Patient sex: F
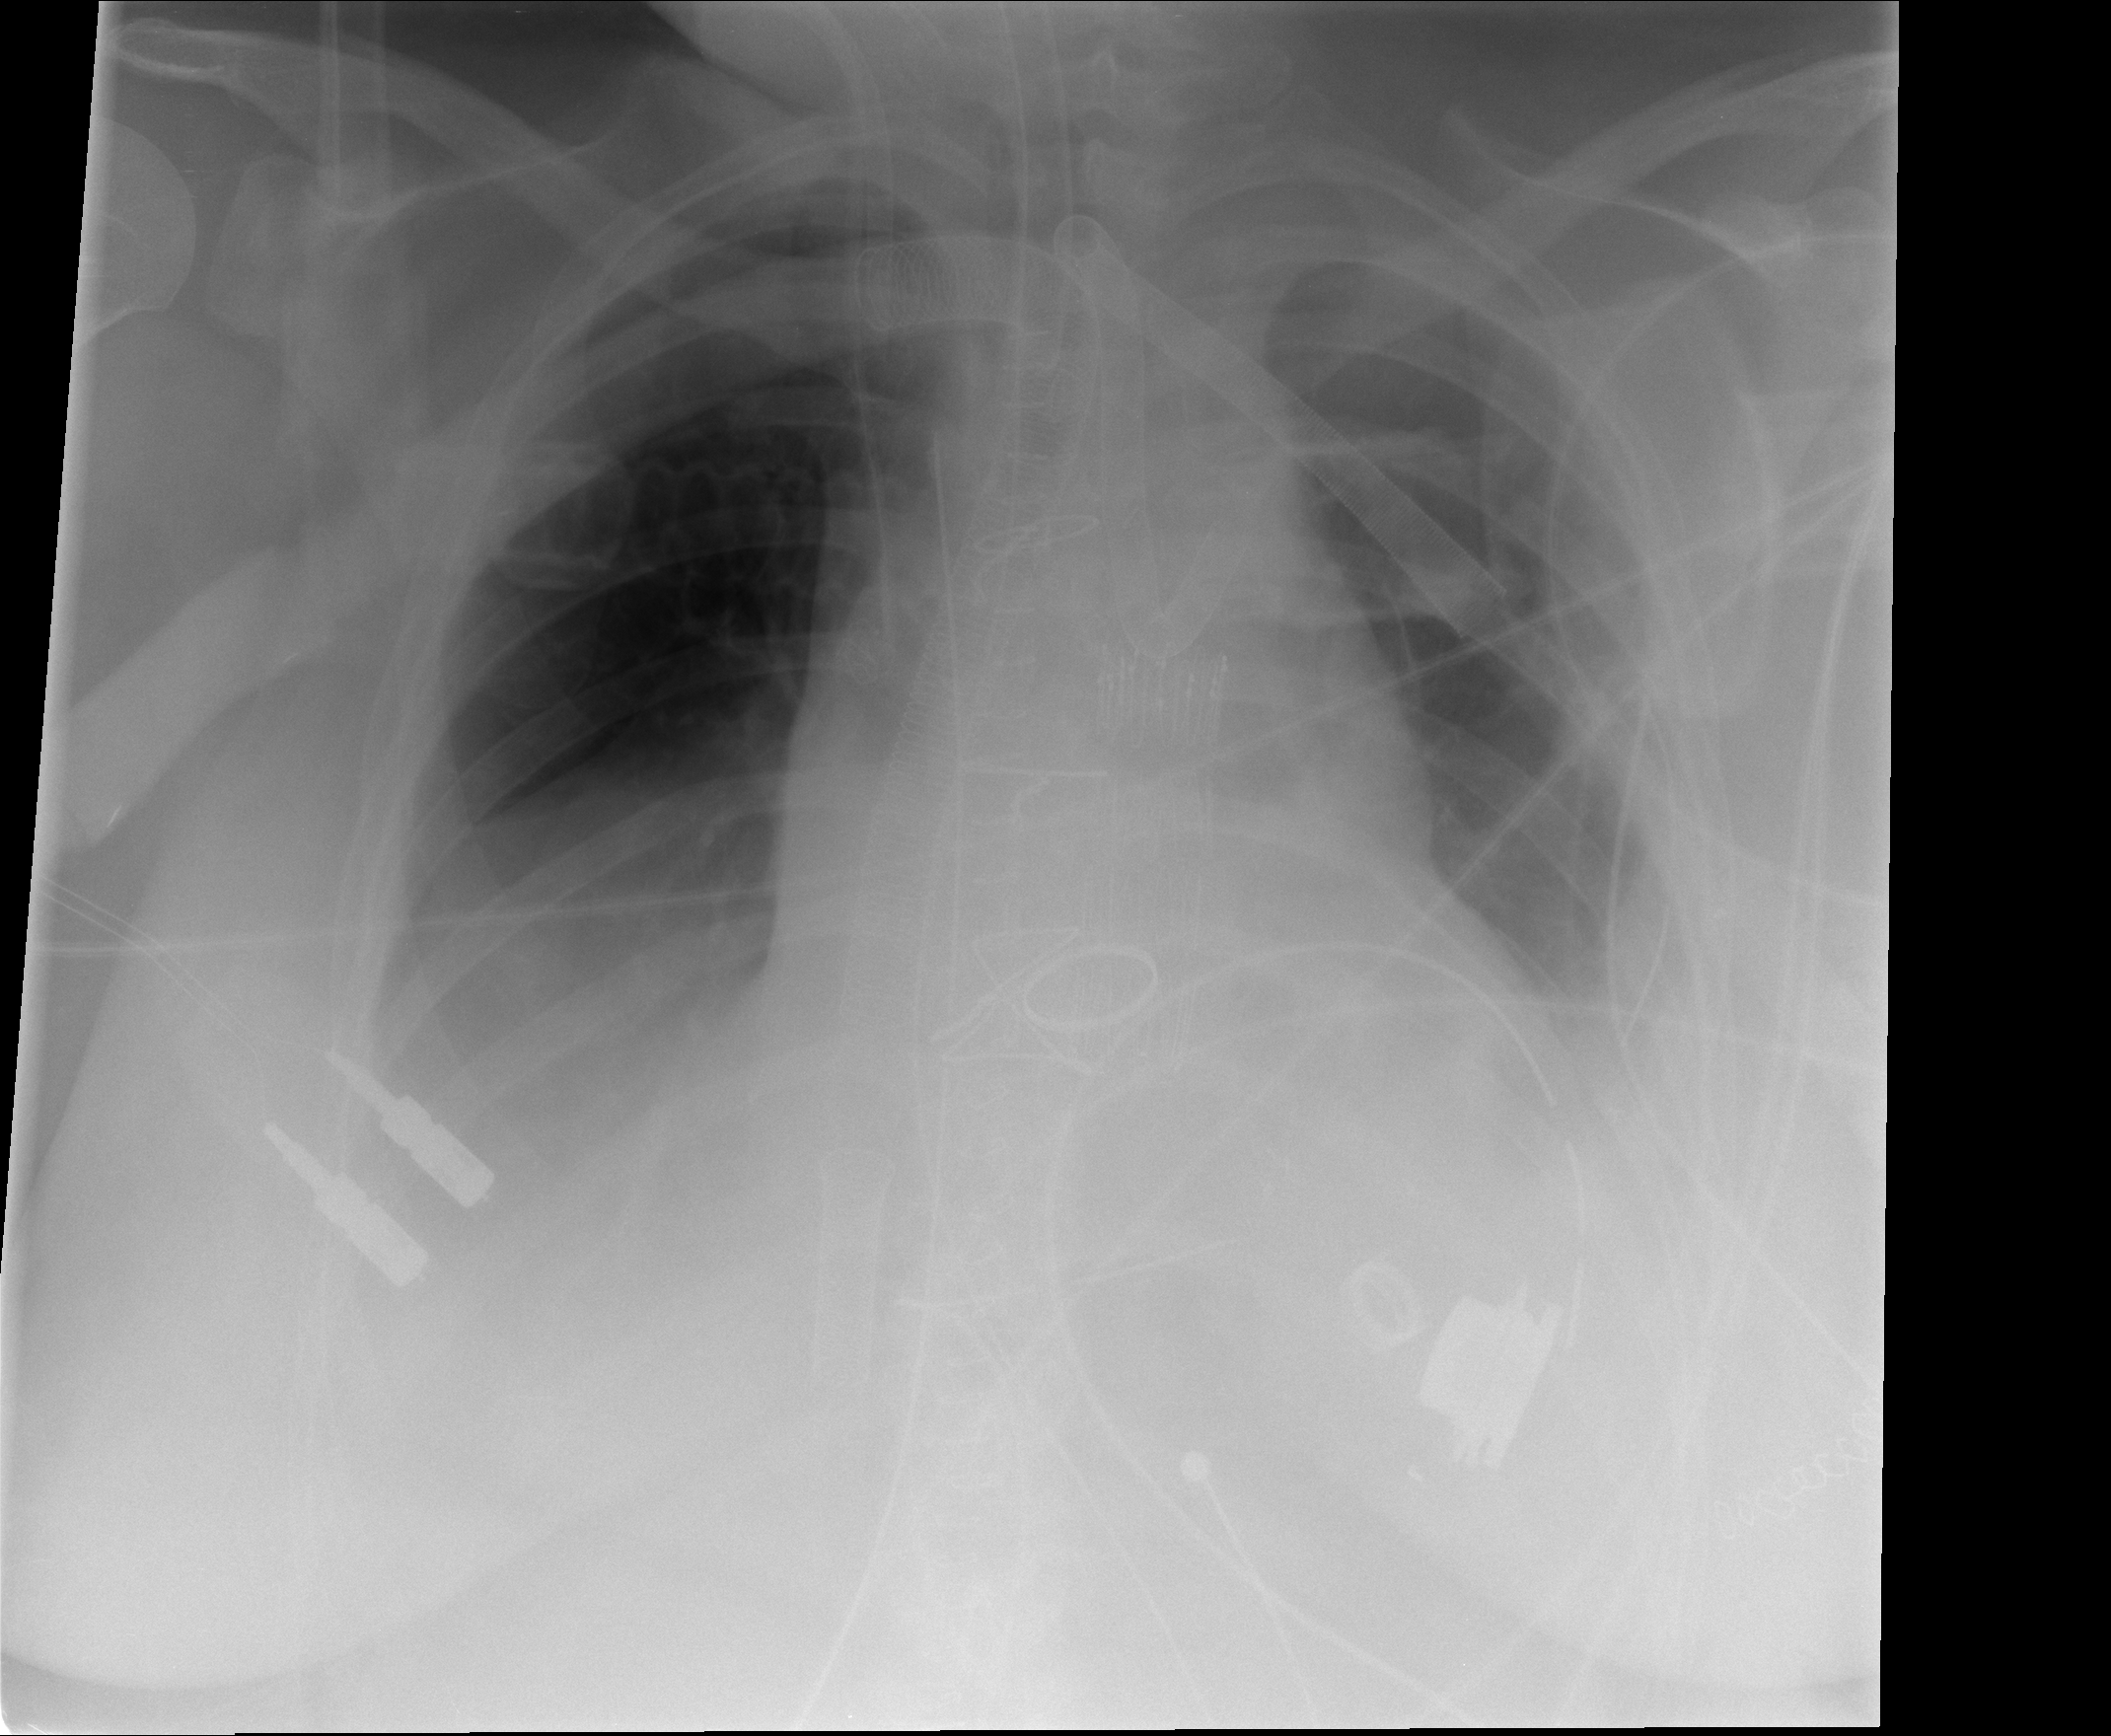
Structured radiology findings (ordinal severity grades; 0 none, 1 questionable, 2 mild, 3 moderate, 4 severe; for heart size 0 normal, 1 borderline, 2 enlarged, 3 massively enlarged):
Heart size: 2
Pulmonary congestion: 0
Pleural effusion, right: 2
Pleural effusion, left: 3
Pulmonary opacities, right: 0
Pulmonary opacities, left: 0
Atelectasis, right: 2
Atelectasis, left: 3